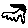
Label: house